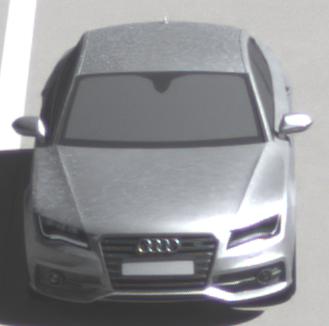
Make: Audi
Model: S7 Sportback cod
Detailed model: S7 (4G) Sportback
Model produced from: 2012/06
Model produced until: 2014/05
Doors: 5
Color: white
Road condition: dry road
Daytime: midday
Contrast: high contrast